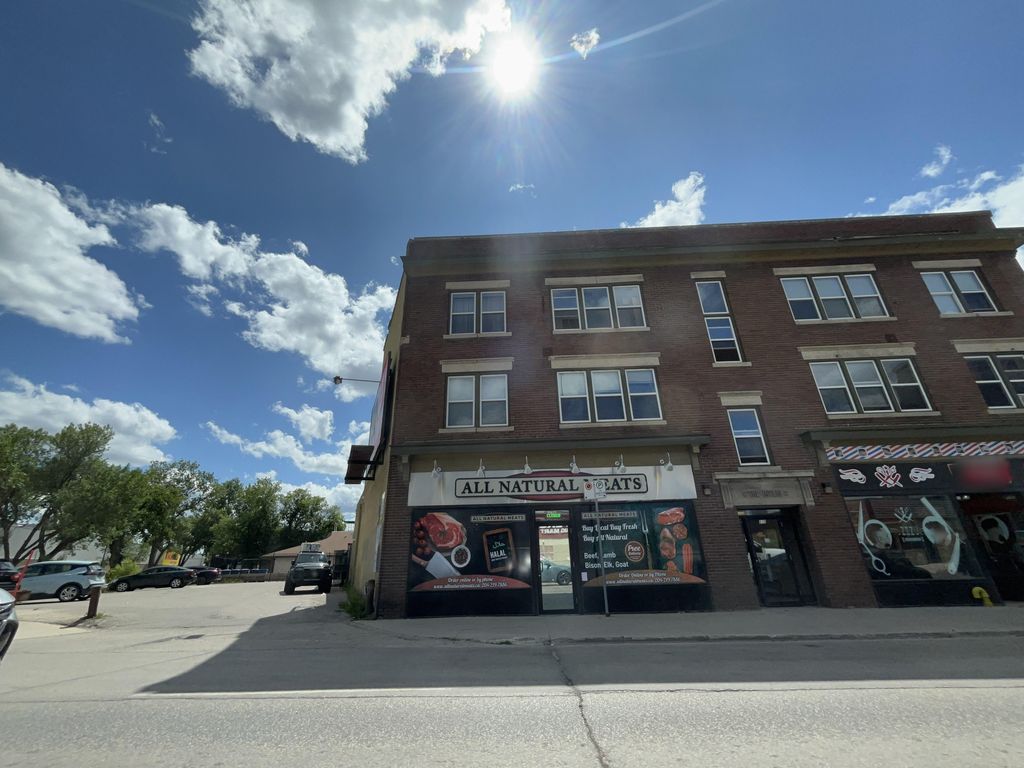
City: winnipeg